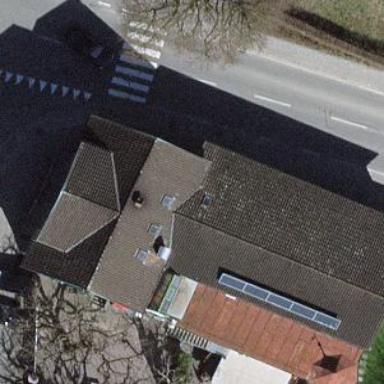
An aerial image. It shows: Building that houses restaurant.